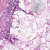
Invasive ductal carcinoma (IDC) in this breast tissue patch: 0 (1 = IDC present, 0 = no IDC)